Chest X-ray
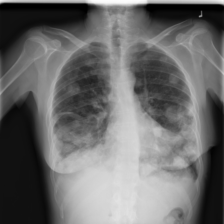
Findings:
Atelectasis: negative
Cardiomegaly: negative
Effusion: negative
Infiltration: positive
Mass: positive
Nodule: positive
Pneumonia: negative
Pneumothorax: negative
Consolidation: negative
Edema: negative
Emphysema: negative
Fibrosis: negative
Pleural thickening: negative
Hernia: negative